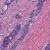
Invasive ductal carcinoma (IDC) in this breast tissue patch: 0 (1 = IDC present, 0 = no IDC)